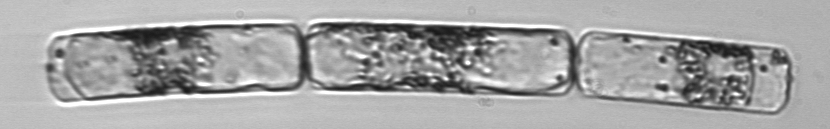
Label: Dactyliosolen_fragilissimus